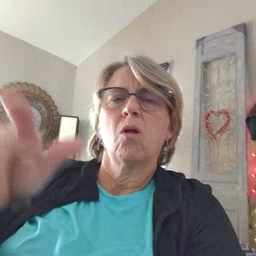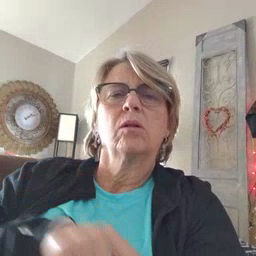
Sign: all